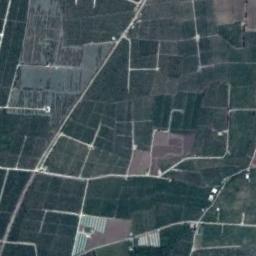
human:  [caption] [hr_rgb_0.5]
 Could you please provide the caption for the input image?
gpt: There are some deep green and bare rectangular farmland .

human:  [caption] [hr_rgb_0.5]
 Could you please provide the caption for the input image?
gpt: Lots of green rectangular farmlands of different sizes are arranged in neat rows and some paths go through the farmlands .

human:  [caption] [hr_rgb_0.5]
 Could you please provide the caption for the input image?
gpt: Many dark green, light green, and brown mixed-sized rectangular farm fields .

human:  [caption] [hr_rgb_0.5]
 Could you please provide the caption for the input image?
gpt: Several dirt roads are in rectangular farmlands .

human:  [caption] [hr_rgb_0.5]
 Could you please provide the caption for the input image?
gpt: There are many green rectangular farmlands .